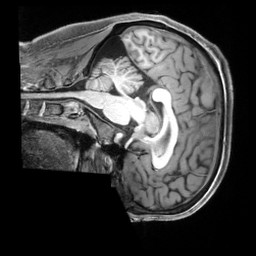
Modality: T1w
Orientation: sagittal
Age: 31
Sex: male
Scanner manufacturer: siemens
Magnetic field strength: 3 T
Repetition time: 2.3 s
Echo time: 0.00229 s